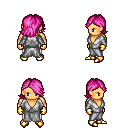
a pixel art fantasy rpg character, male body template, human, tanned skin, white robe, white pants, pink swoop hairstyle, gold gloves, gold boots, four views (front, back, left, right), 2x2 character sprite sheet, small pixel art, hard edges, no anti-aliasing